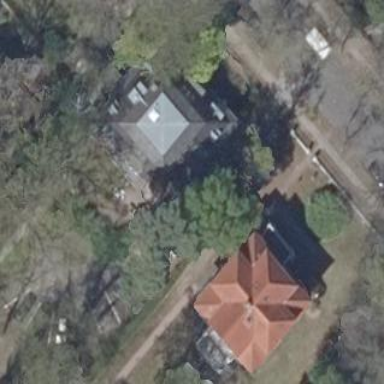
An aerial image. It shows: Unique house with quadruple saltbox roof shape.